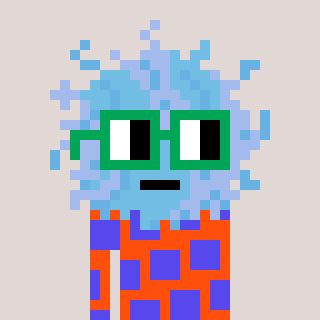
a pixel art character with square green glasses, a lint-shaped head and a orange-colored body on a warm background